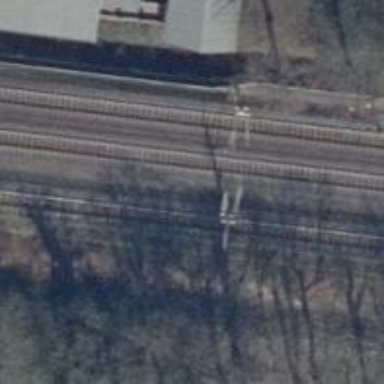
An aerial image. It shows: Milestone along the railway track with catenary mast.